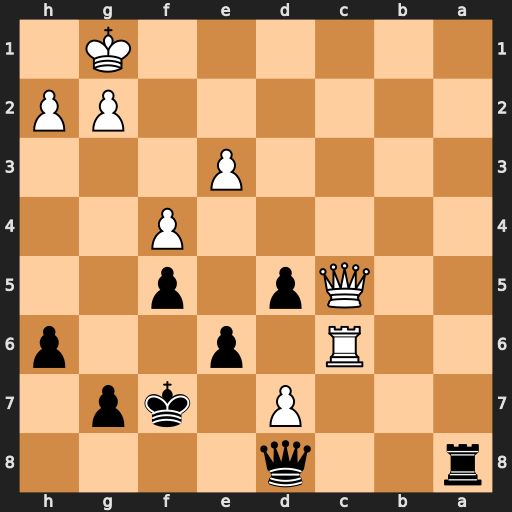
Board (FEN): r2q4/3P1kp1/2R1p2p/2Qp1p2/5P2/4P3/6PP/6K1
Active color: b
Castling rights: -
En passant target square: -
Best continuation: Ra1+ Kf2 Qh4+